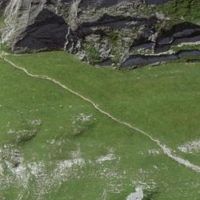
EUNIS habitat code: 26
Species observed at this site:
Omocestus viridulus
Euthystira brachyptera